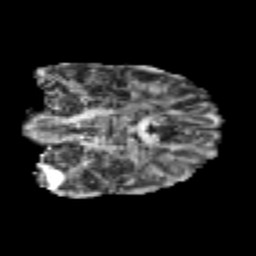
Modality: FA
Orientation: coronal
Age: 24
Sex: female
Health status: healthy
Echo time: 0.074 s